Current action and preconditions to check: path_clear

Your task: For each precondition in the list above, predict whether it will hold at this action.

Consider the current scene as observed from the mobile robot's camera, and analyze the predicted future states of all dynamic agents (e.g., people, animals, vehicles, or any moving entities) within the NEXT SECOND.

IMPORTANT: Only answer "very likely" if you are absolutely certain—based on strong, clear evidence—that a dynamic agent will violate the precondition in the predicted future state. Do NOT answer "very likely" for unlikely, ambiguous, or low-probability risks.

Ask yourself for each precondition: Is there a high probability, with clear and convincing evidence, that the predicted future states of any dynamic agent will interfere with the predicted future state of the currently executing action within the NEXT SECOND, causing that precondition to fail?

Assess the risk level based on these predictions. Use "likely" or "very likely" if motions create a clear risk of interference.

Use "neutral" or "improbable" if agents are nearby but their predicted paths are clearly diverging or non-conflicting.

Failure Risk Categories: "very improbable", "improbable", "neutral", "likely", "very likely"

Answer Format: Output ONLY the probability_of_failure value from these categories: "very improbable", "improbable", "neutral", "likely", "very likely"

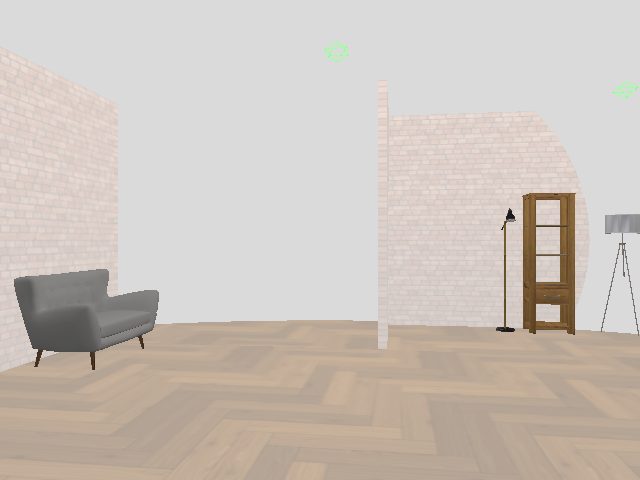

Answer: very improbable